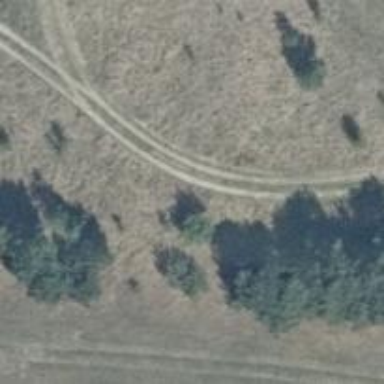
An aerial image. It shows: Sandy track with grade4 tracktype.